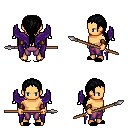
a pixel art fantasy rpg character, male body template, human, tanned skin, purple wings, magenta pants, black ponytail hairstyle, cloth bracers, black slippers, spear, four views (front, back, left, right), 2x2 character sprite sheet, small pixel art, hard edges, no anti-aliasing